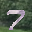
Label: 7